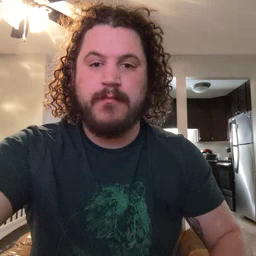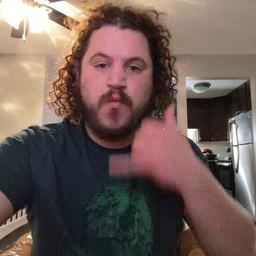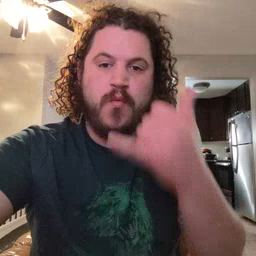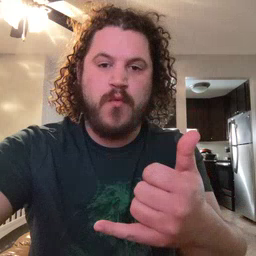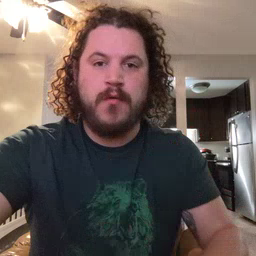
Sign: callonphone